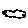
Label: cloud